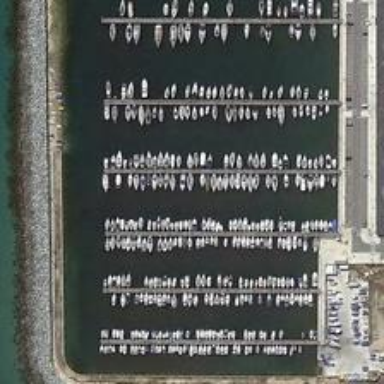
Many types of boats are close to the port .